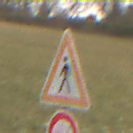
Verkehrszeichen: FussgaengerRechts
Zusatzzeichen unten: VerbotUeberholenEinspurigeFahrzeuge
Umgebung: Outdoor, Nature
Tageszeit: Midday
Wetter: Overcast
Licht: Natural
Jahreszeit: NotSpecified
Kontrast: LowContrast